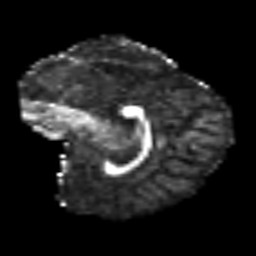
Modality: FA
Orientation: sagittal
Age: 39
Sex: female
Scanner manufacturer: siemens
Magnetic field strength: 3 T
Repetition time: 6.1 s
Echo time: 0.101 s